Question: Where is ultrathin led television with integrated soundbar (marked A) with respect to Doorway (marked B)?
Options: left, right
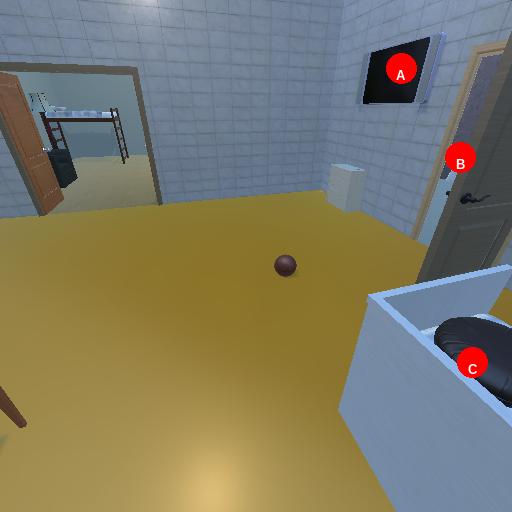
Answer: left